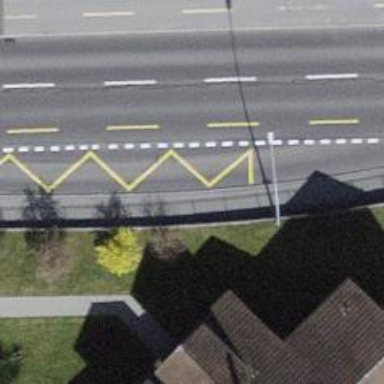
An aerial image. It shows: Platform for public transport on the road.